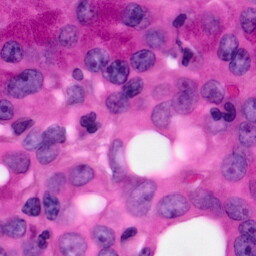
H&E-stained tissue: Pancreatic